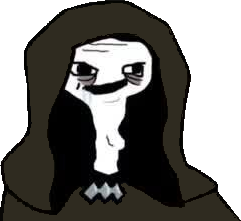
Label: 5_Brainlet